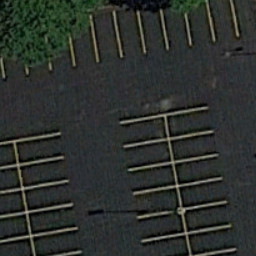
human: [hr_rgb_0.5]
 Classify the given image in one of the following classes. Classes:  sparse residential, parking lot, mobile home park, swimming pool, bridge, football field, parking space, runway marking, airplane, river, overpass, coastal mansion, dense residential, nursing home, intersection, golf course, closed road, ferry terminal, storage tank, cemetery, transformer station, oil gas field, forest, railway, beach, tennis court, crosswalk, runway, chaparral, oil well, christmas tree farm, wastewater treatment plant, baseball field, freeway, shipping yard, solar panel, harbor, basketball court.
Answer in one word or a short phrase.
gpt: parking space